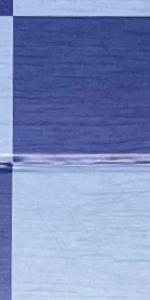
Label: Empty